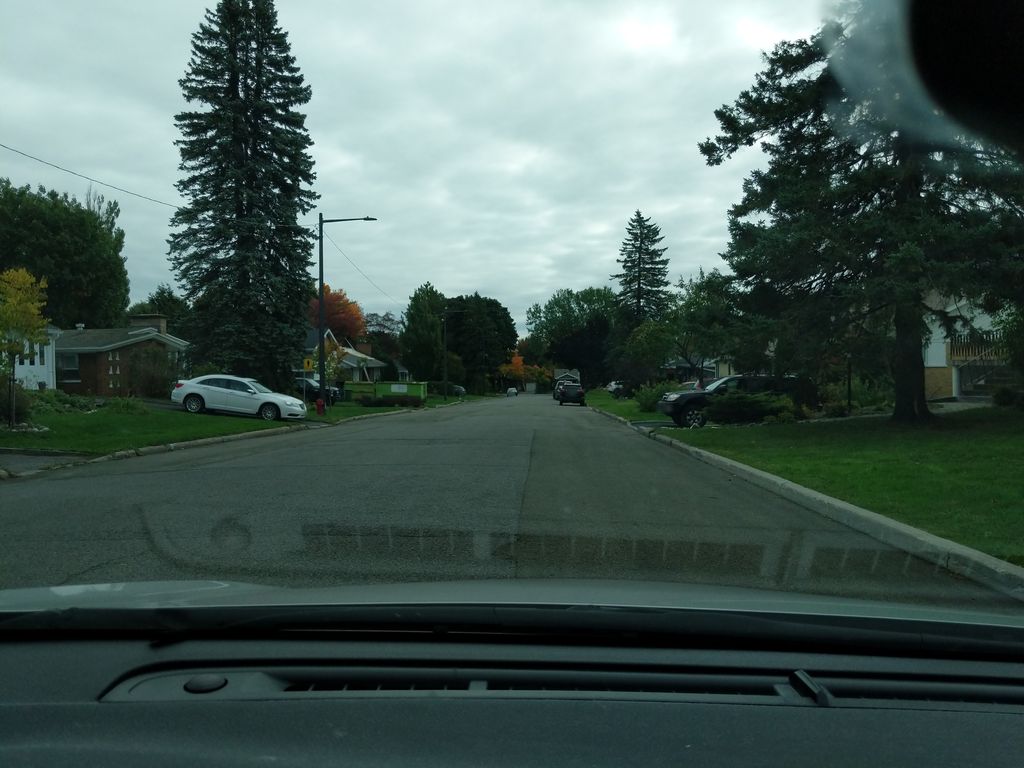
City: quebec_city